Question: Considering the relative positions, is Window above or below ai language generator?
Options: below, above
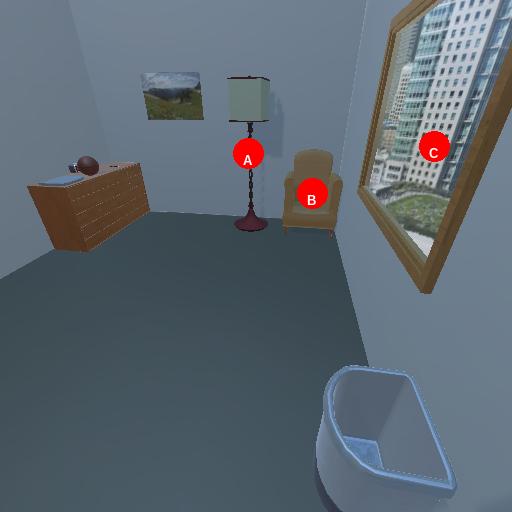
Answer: below